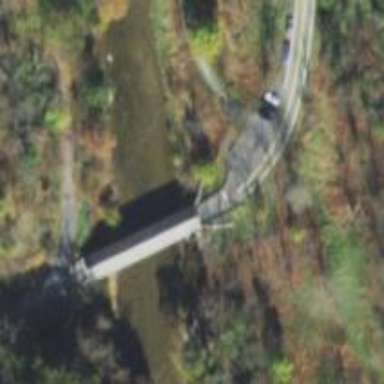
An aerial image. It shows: Covered bridge over tertiary road.